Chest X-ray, PA view. Patient: 48 years old, sex M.
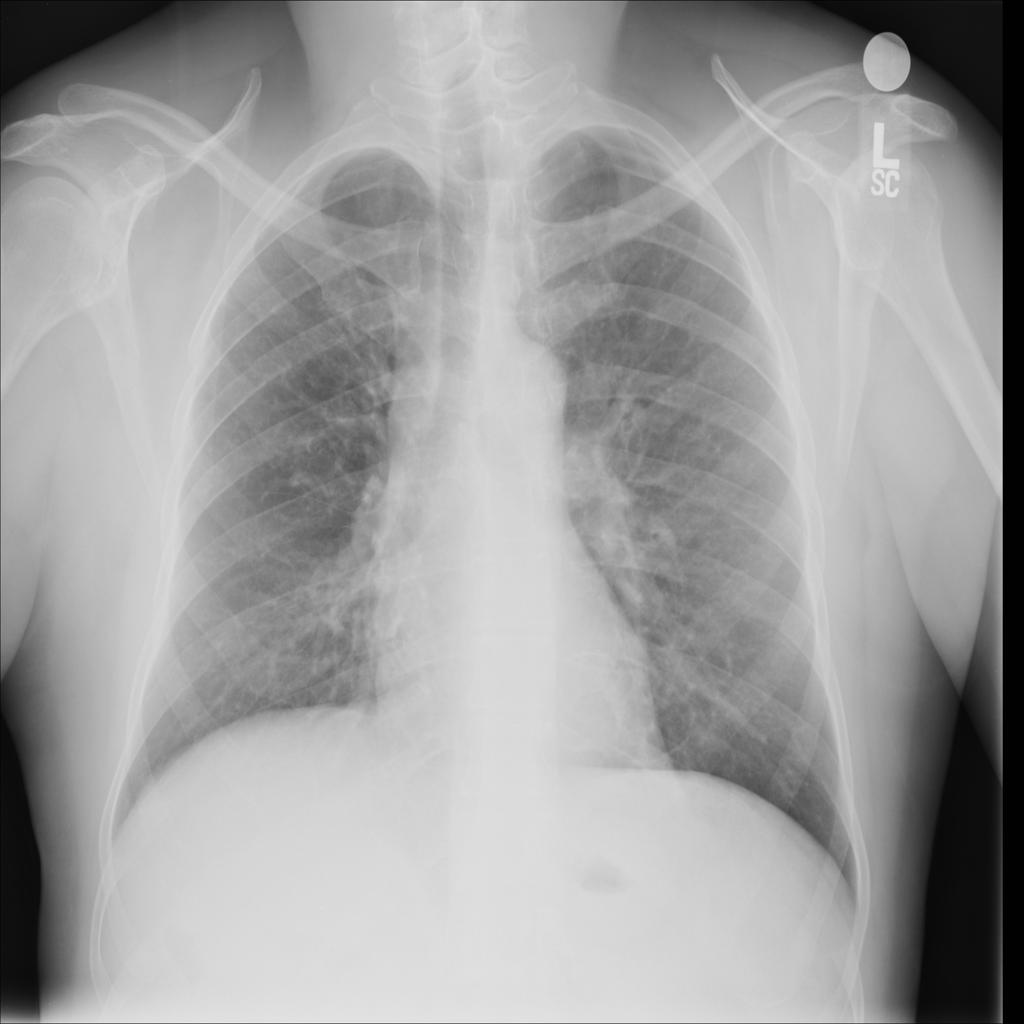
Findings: No Finding